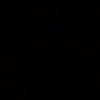
Label: space